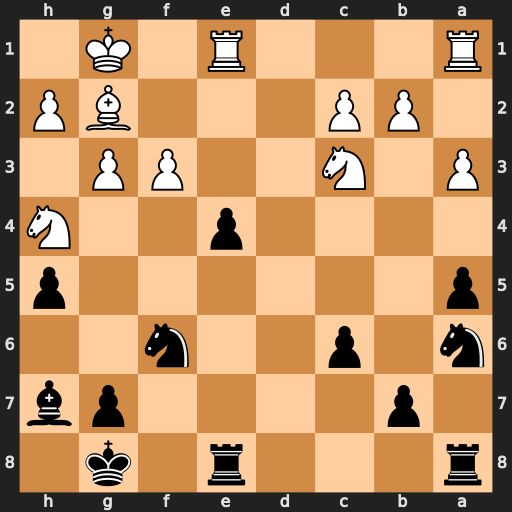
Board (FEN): r3r1k1/1p4pb/n1p2n2/p6p/4p2N/P1N2PP1/1PP3BP/R3R1K1
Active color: b
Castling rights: -
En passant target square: -
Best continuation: g5 fxe4 gxh4